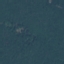
Land use / land cover: Forest